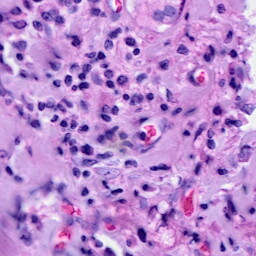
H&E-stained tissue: Breast